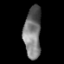
Tissue: lung
Cell type: Epithelial cells
Senescence score: 0.2184
Nuclear area (px): 864
Mean DAPI intensity: 118.773